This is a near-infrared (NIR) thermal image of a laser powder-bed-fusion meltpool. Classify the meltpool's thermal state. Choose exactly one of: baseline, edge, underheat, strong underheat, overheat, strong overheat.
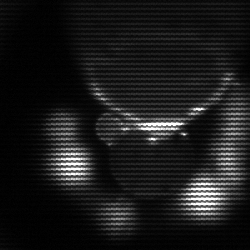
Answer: edge